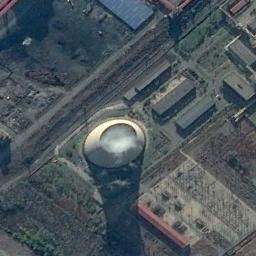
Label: thermal_power_station